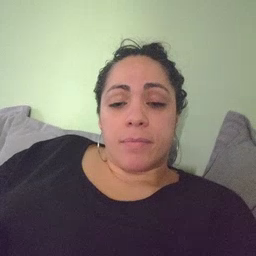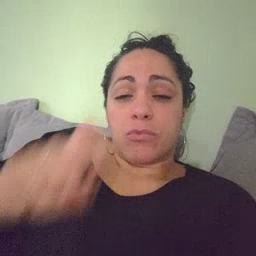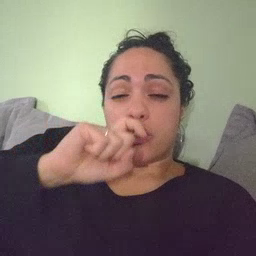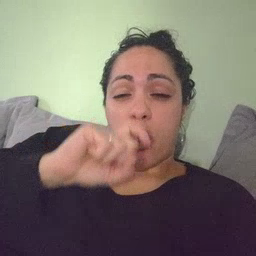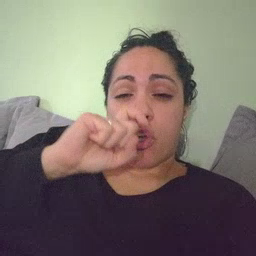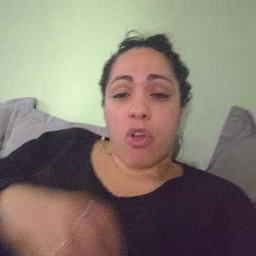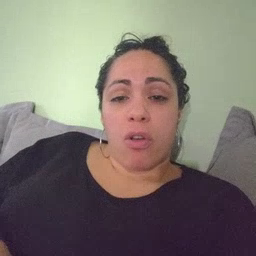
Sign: doll